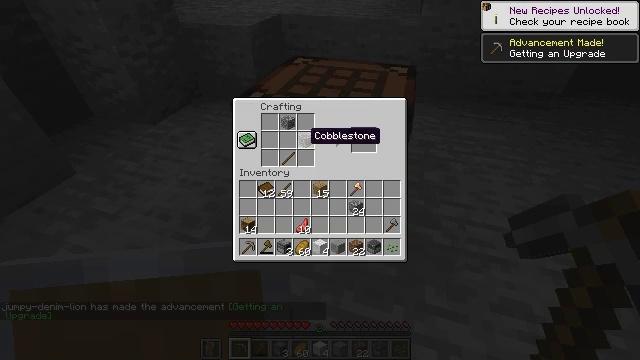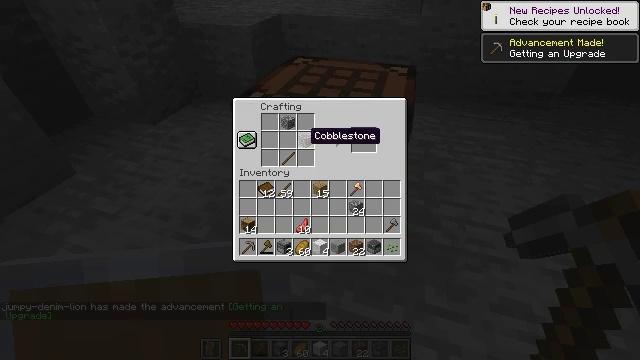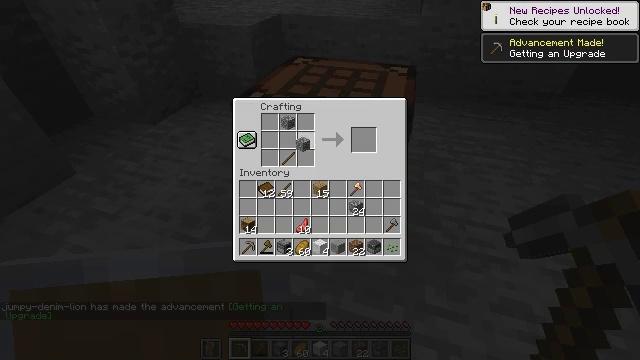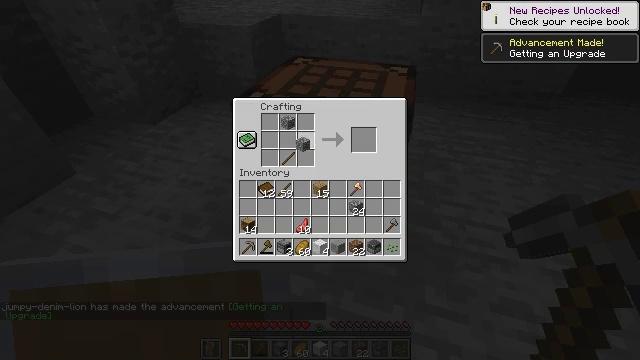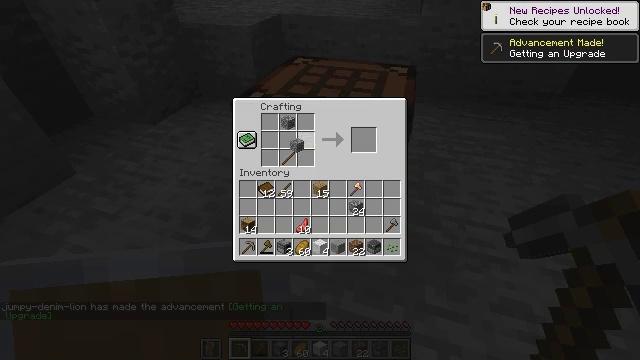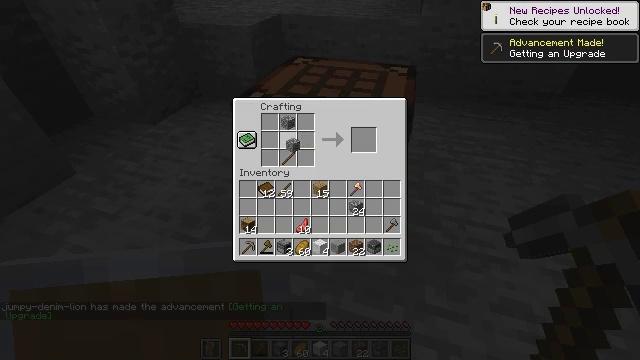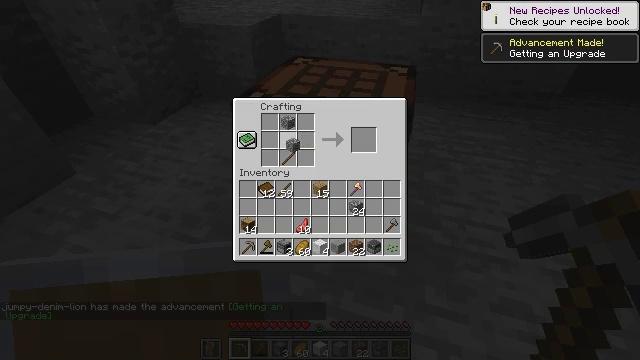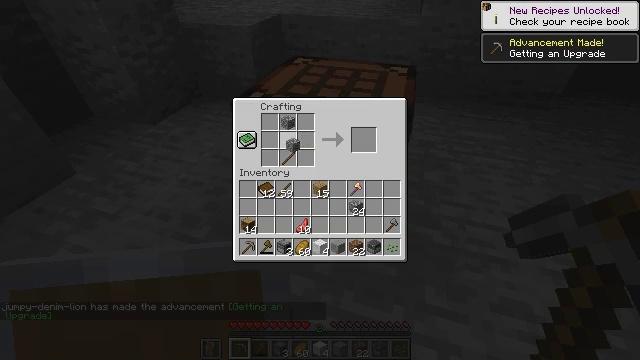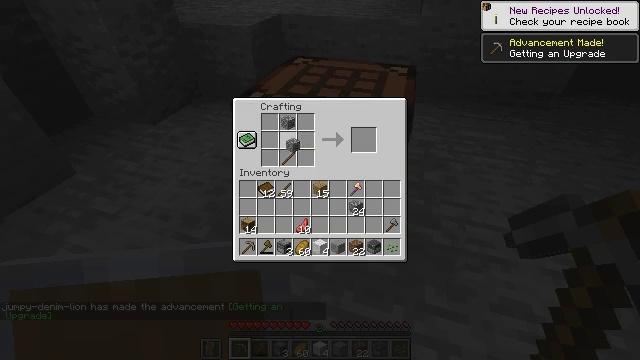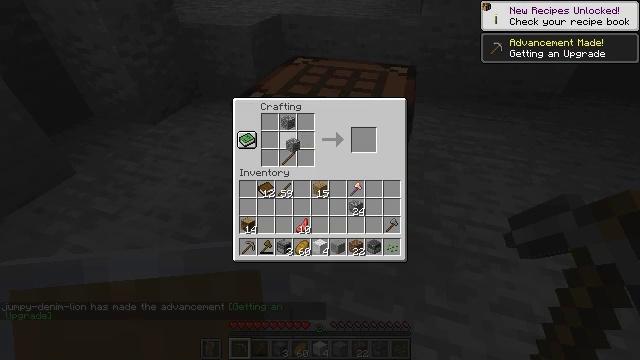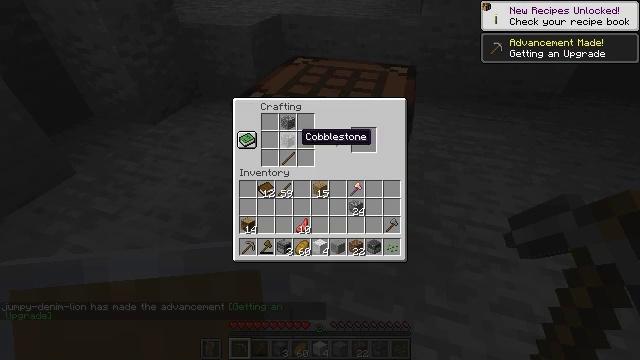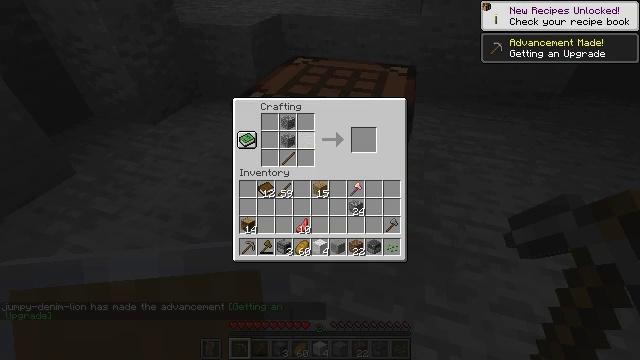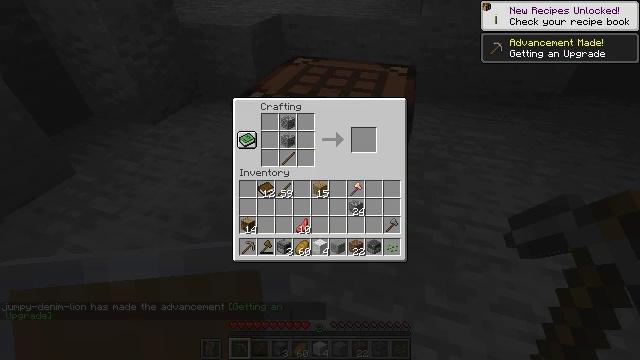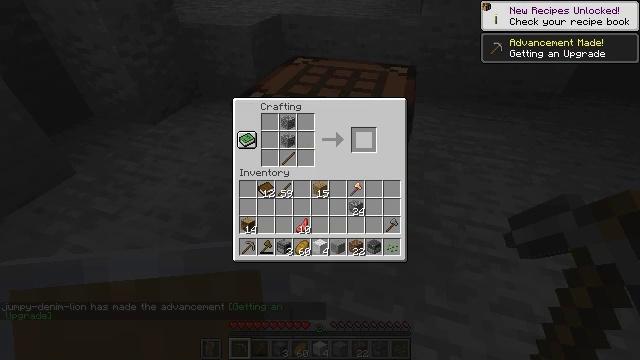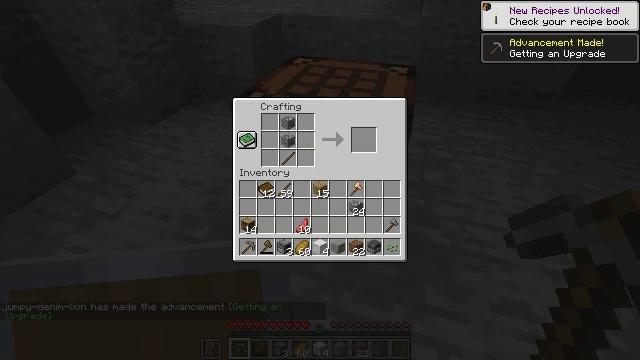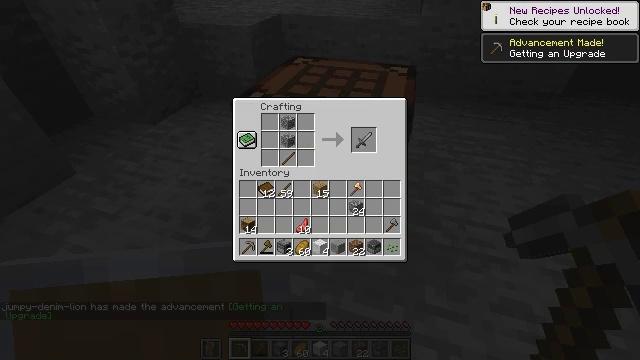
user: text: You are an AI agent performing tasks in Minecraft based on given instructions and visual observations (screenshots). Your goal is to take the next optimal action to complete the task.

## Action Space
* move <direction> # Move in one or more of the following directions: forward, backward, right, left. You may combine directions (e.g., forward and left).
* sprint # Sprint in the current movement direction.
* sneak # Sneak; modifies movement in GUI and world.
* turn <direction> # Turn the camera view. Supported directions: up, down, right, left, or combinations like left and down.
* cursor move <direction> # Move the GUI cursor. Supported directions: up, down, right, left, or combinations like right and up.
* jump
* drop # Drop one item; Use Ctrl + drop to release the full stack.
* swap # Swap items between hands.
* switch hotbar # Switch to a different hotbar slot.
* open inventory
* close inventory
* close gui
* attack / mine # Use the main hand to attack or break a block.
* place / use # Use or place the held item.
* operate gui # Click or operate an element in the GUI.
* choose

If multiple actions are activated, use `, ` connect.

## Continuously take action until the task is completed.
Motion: motion action
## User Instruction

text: Craft a stone sword at the crafting table.
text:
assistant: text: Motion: no_op
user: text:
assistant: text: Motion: operate gui
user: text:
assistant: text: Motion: operate gui
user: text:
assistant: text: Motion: no_op
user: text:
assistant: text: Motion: no_op
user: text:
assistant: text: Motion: operate gui
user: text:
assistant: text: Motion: operate gui
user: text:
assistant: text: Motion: operate gui
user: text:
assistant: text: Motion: operate gui
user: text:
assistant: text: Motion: no_op
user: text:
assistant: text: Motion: cursor move right
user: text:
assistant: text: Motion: cursor move right
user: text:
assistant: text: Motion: cursor move right
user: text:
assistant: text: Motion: sneak, cursor move right
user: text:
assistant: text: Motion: sneak
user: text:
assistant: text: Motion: sneak
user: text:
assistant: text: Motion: sneak
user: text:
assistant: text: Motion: sneak, cursor move left
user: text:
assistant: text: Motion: sneak
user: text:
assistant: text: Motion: sneak, operate gui
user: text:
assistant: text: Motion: sneak, operate gui
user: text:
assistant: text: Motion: sneak, operate gui
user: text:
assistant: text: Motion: sneak
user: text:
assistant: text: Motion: sneak
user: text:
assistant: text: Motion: no_op